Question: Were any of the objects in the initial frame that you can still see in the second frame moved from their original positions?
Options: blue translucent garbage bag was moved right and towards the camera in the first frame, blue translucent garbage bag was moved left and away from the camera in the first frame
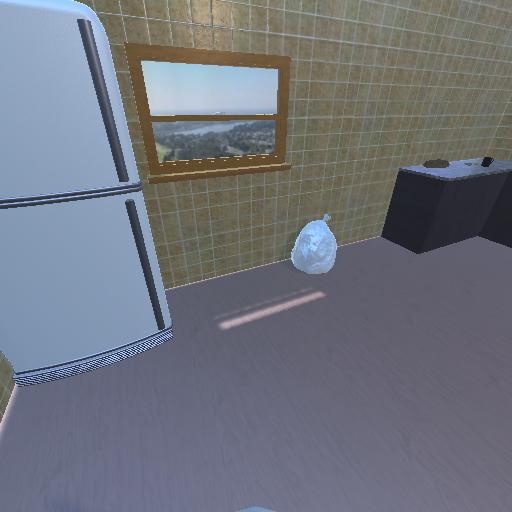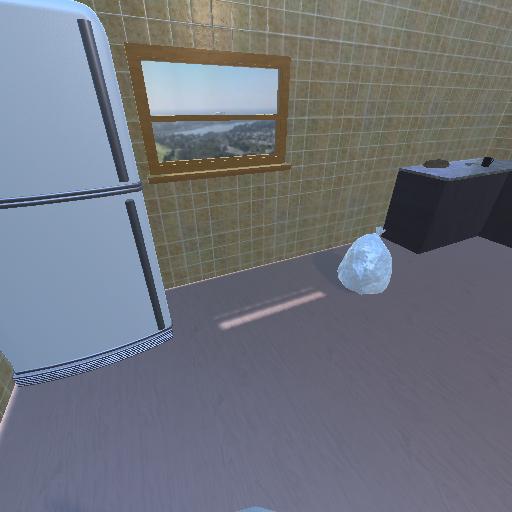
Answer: blue translucent garbage bag was moved right and towards the camera in the first frame